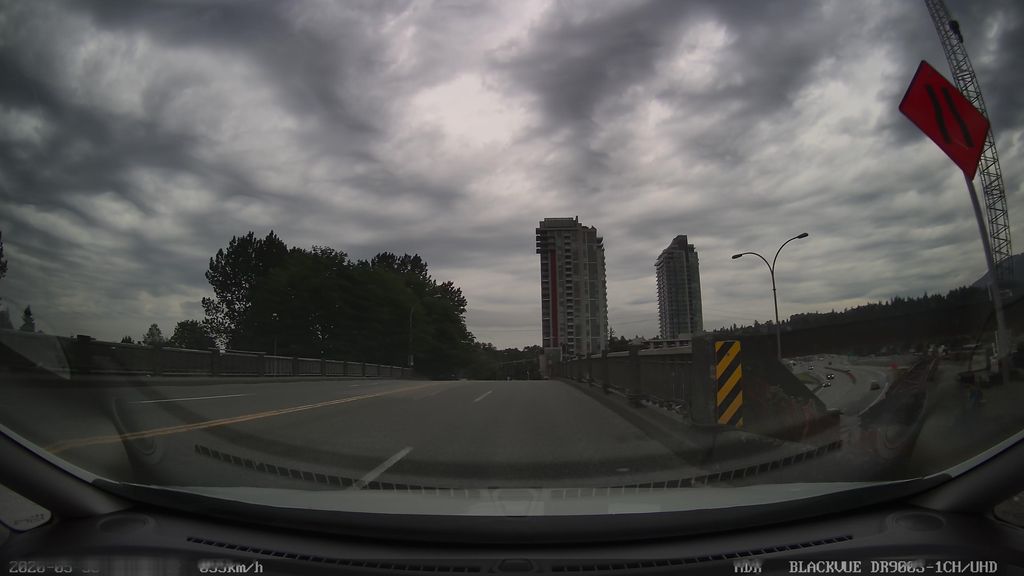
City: vancouver